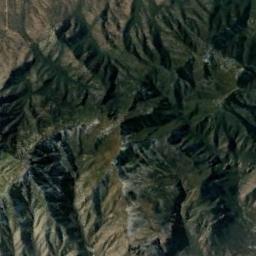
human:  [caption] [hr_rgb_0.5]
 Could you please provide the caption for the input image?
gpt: The mountain is consist of half of green plants and half of bare land .

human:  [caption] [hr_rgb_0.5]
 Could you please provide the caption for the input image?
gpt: The folded mountain consists of a number of ridges and valleys and is covered with dense vegetation .

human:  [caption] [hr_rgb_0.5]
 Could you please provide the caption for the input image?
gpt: The mountains are winding and undulating .

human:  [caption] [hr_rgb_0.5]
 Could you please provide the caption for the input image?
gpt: The mountain is covered with brown mud .

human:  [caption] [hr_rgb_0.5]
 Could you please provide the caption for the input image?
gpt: There are some ridges on the green mountain .